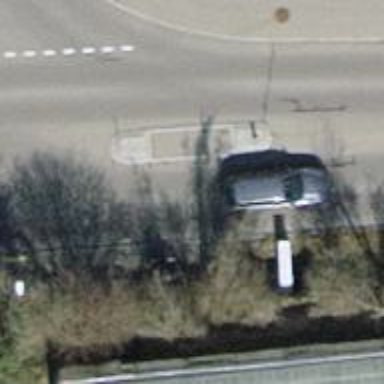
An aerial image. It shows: Unmarked crossing with pedestrian island.